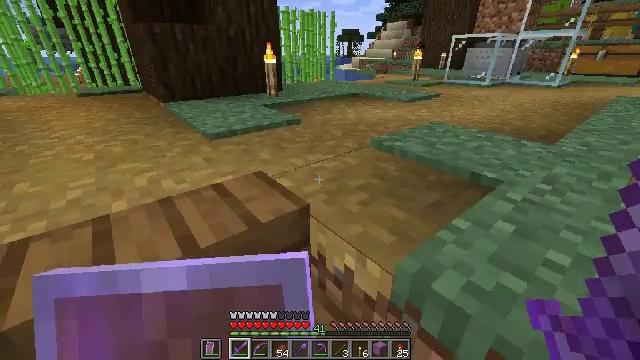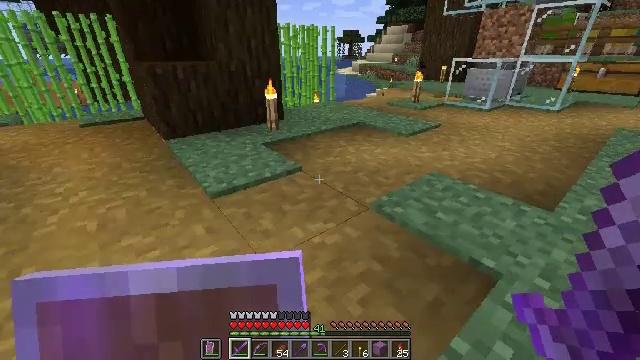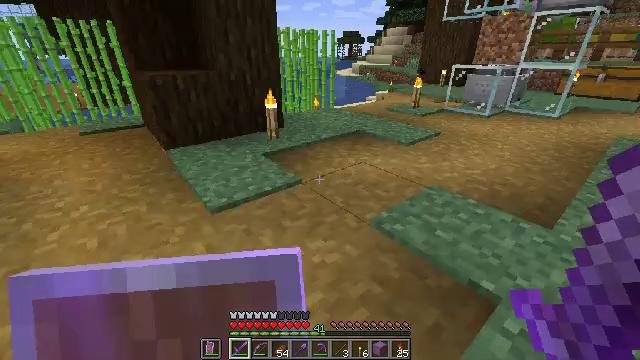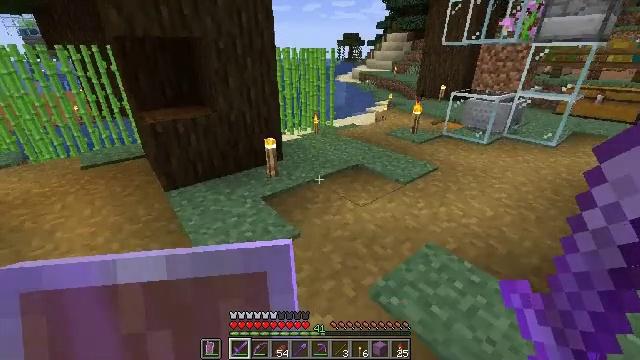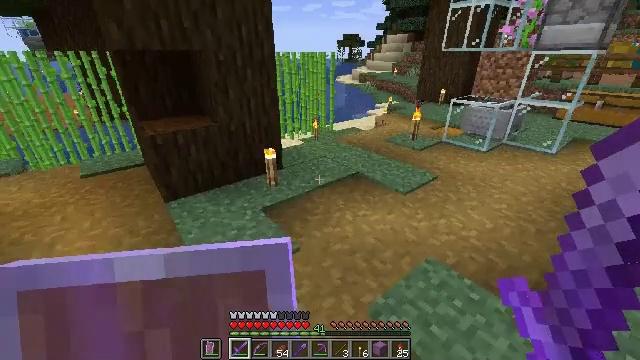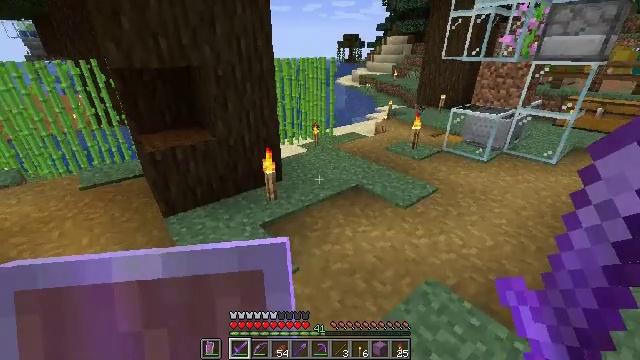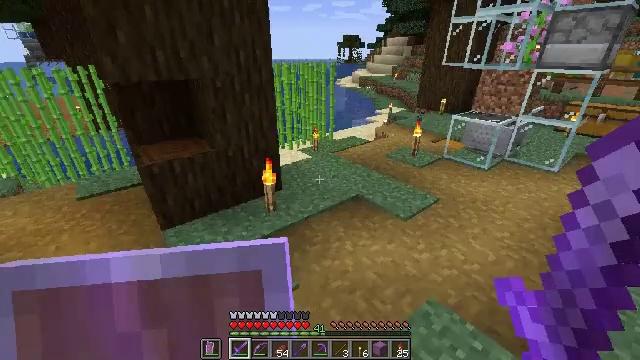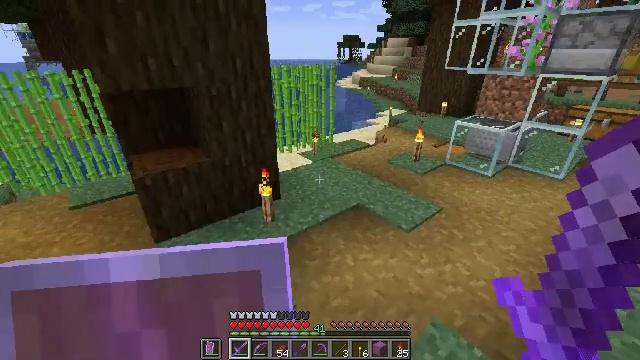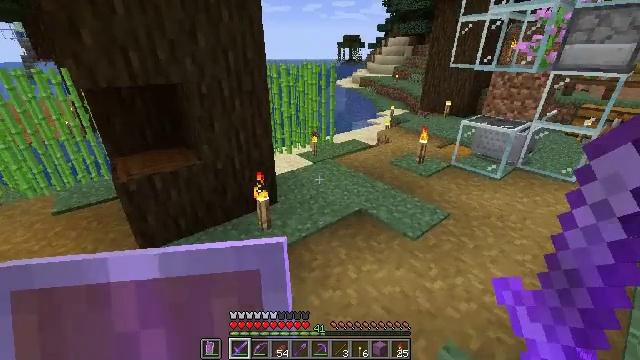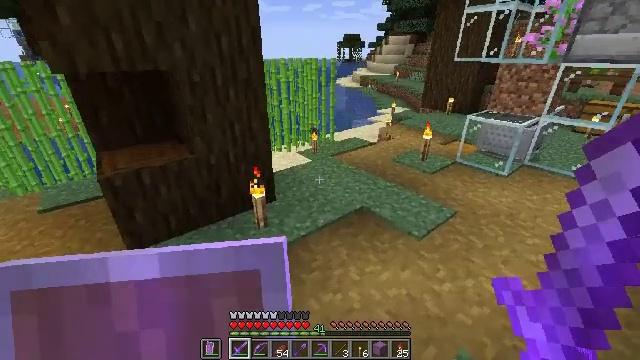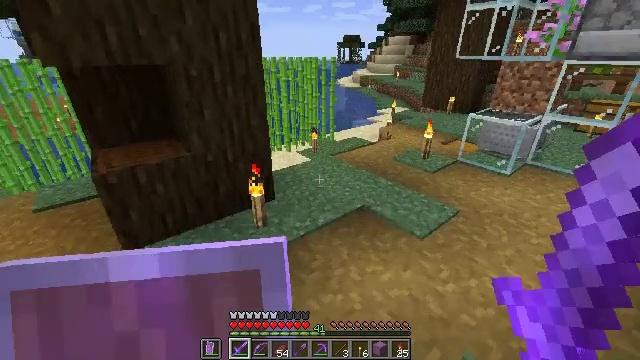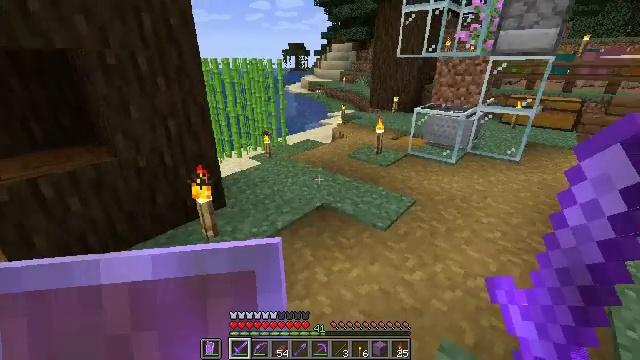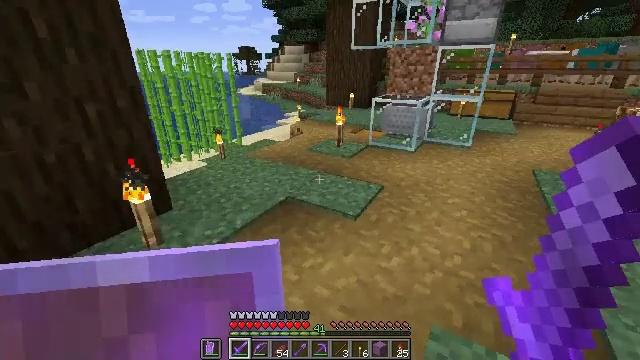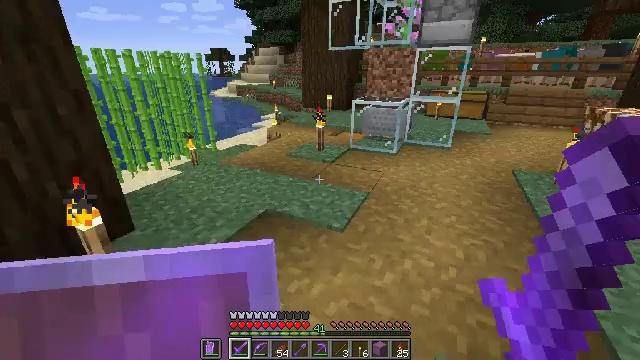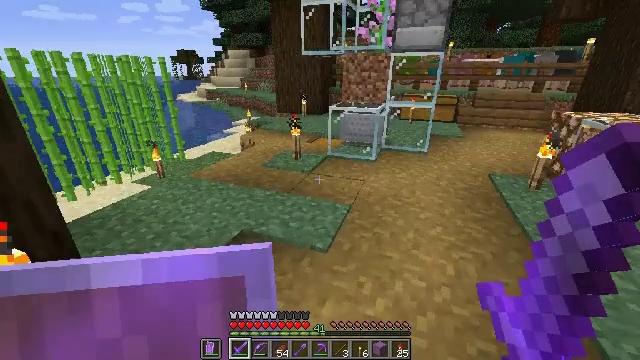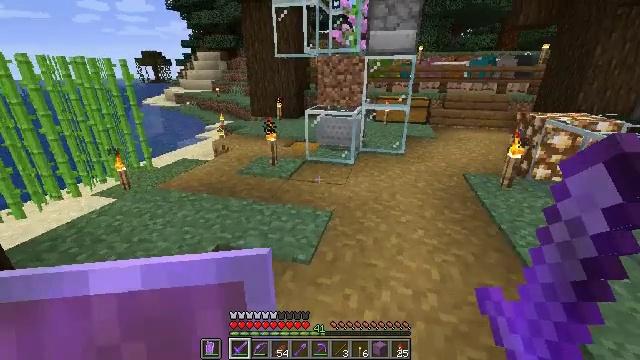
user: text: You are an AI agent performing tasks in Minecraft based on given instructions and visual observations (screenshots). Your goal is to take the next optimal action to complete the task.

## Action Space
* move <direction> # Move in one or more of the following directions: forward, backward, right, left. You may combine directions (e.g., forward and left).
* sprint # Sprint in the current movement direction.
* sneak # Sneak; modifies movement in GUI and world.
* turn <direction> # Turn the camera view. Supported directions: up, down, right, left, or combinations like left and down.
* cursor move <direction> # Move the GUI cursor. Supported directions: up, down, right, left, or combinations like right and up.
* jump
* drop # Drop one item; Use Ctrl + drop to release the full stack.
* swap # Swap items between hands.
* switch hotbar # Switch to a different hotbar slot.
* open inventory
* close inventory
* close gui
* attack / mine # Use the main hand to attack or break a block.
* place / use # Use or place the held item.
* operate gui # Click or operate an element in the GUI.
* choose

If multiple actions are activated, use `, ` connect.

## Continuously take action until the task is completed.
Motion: motion action
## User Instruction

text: Gather dandelions in the field.
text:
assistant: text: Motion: move forward
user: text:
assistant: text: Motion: move forward, jump
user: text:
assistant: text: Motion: move forward, jump
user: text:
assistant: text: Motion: move forward, jump
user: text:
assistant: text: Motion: move forward, jump
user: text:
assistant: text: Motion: move forward
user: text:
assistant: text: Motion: move forward
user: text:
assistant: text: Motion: move forward
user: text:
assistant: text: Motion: move forward
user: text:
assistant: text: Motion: move forward
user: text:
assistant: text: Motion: move forward, turn right and up
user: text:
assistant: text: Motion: move forward, turn right
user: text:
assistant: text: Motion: move forward, turn right
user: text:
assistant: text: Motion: move forward, turn right
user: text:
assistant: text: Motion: move forward, turn right
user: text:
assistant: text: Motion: move forward, turn right and up
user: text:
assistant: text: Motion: move forward, sprint, turn right
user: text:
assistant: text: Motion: move forward, sprint, turn right
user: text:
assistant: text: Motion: move forward, sprint
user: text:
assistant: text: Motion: move forward, sprint
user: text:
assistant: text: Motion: move forward, sprint
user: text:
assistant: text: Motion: move forward, sprint
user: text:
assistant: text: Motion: move forward, sprint
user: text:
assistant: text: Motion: move forward, sprint
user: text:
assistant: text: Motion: move forward, sprint
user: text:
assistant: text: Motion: move forward, sprint
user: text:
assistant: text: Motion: move forward and move right, sprint, turn right
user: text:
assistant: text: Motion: move forward and move right, sprint, turn right
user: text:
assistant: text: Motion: move forward and move right, sprint, turn right
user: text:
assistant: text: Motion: move forward, sprint